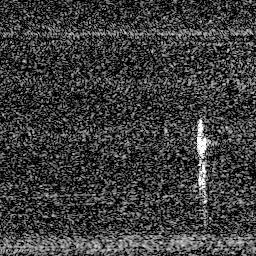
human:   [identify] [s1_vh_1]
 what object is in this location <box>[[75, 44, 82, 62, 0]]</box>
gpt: <ref>1 medium ship at the right</ref>